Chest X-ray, PA view. Patient: 57 years old, sex M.
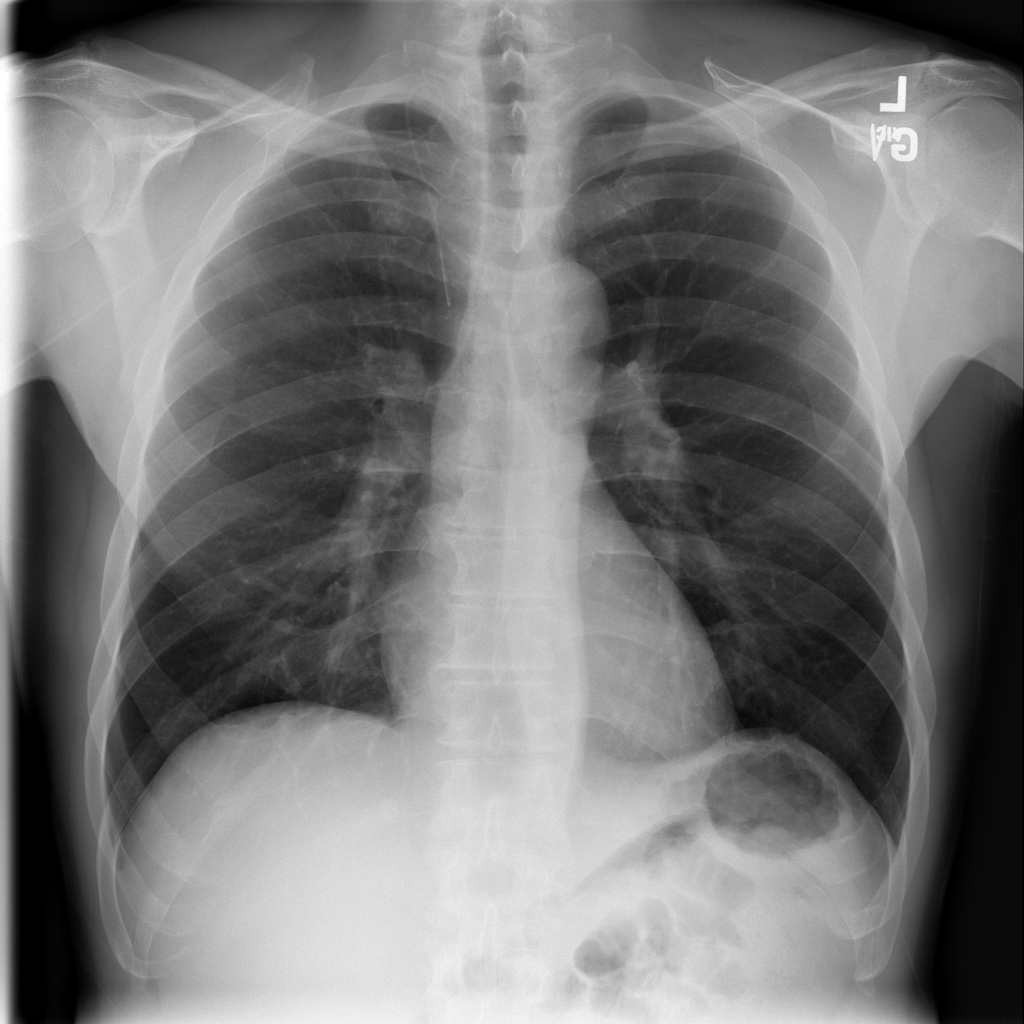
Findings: No Finding